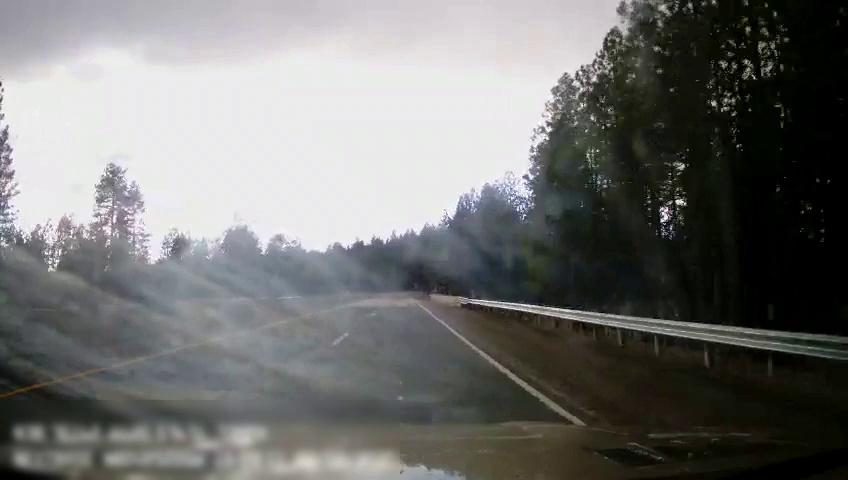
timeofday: Day
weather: Cloudy
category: Drivable Space
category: Lanes | Current Lane
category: Lanes | Current Lane
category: Lanes | Alternate Lane